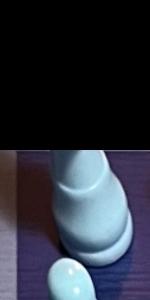
Label: King_White